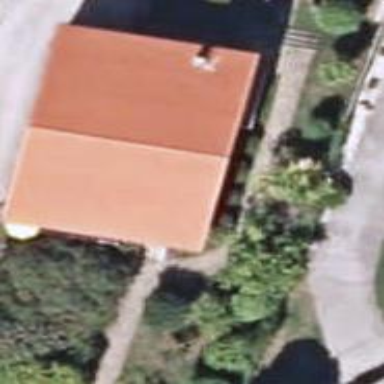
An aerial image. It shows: Simple and straightforward house.